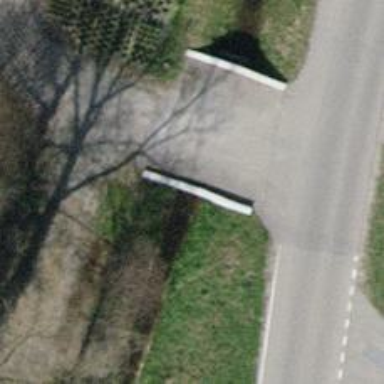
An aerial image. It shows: Culvert tunnel crossing ditch waterway.